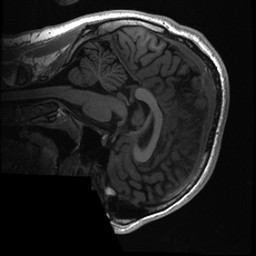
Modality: T1w
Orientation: sagittal
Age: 24
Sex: male